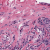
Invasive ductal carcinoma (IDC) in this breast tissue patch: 1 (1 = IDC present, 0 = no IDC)